Question: I have a very small lambda function whose sole purpose is to receive webhooks from Segment.io and add a user ID and timestamp to a Redis hash via HSET.
This process is reasonable volume, 100-200 requests per minute. Yet for some reason, I'm observing many of the HSET requests time out of the 5 second limit I set on the Lambda function.

I'm using the free tier of Heroku Redis. I hooked up Redis monitor and this is all I'm seeing:
<URL>
So it doesn't seem like Redis is timing out, but more that Lambda is having an issue or that for some reason Lambda can't make the connection to Redis and times out--but I'm not sure.
What is going on here? Is this a known issue with Heroku Redis and should I try something else? The reason I wanted to use Heroku Redis for this is that I'm using Heroku Links (the foreign data wrapper), but I could set up the FDW with an outside Redis instance as well.
I tried moving this off of Lambda to a separate microservice server (a Heroku service, to be consistent). I saw the exact same issues of repeated timeouts, with Redis having no record of slow operations. Adding New Relic to the server showed only incredible metrics--as far as New Relic is concerned, every request completes within 5ms, meaning the timing out is happening before the application. Is it possible this is happening at the routing layer? Or that (unbelievably, to me) Node somehow isn't scaling to this number of requests per second?
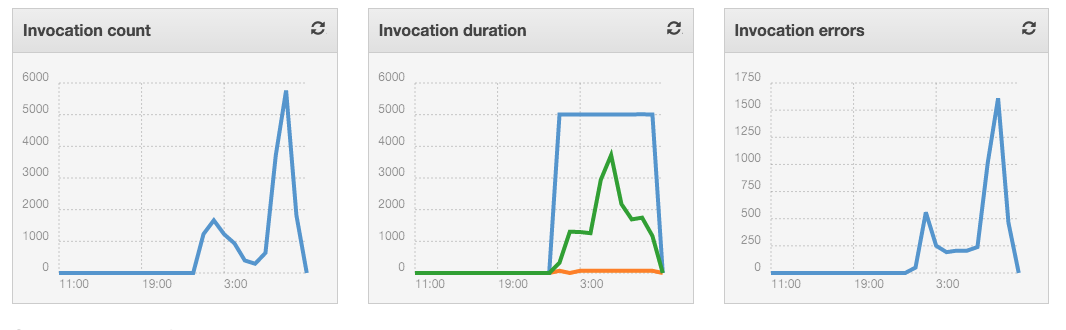
Answer: This was just a silly mistake on our part--the server was under certain circumstances not ever returning a response to the client, and so it timed out.